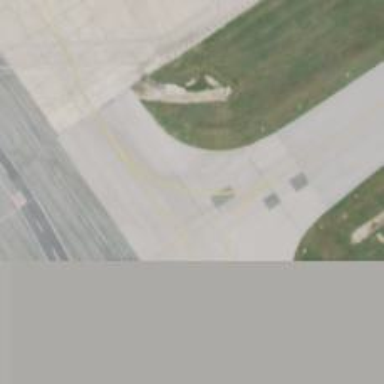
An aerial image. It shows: Image of taxiway at airport.